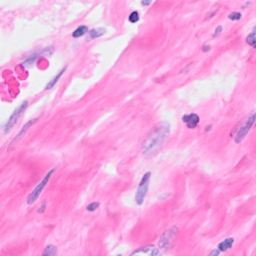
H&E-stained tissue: Breast